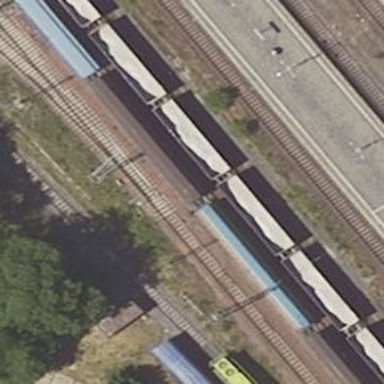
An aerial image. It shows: Railway signal.